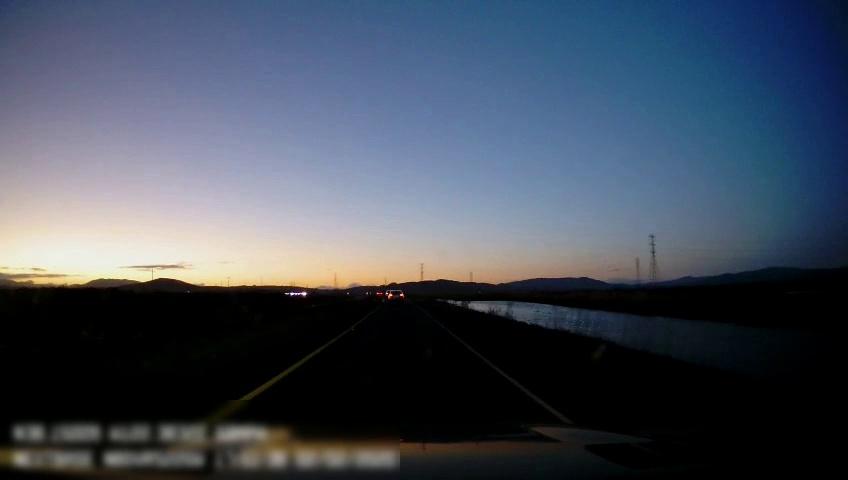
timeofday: Dusk/Dawn/Twilight
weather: Sunny
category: Drivable Space
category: Vehicles | Car
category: Lanes | Current Lane
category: Lanes | Current Lane